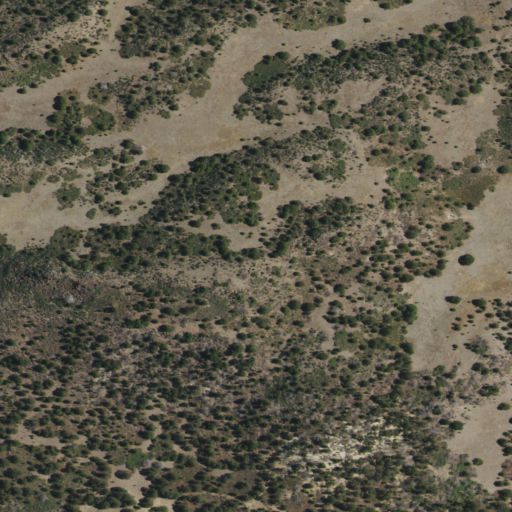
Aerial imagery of mountain in New Mexico named Devoys Peak containing evergreen forest and shrub